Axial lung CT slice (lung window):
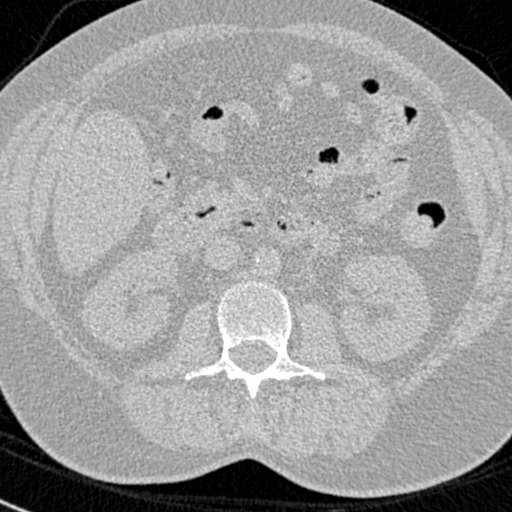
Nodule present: no